七年级 · 代数
已知 $x^{2}-4 x+m$ 因式分解后有一个因式为 $x-3$, 则另一个因式为 ( )

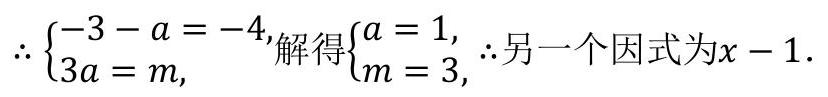
A. $x+1$
B. $x-1$
C. $x+2$
D. $x-2$

答案: B
解析: 【答案】 $B$

【解析】设另一个因式为 $x-a$, 则 $x^{2}-4 x+m=(x-3)(x-a)$,

$\therefore x^{2}-4 x+m=x^{2}+(-3-a) x+3 a$,